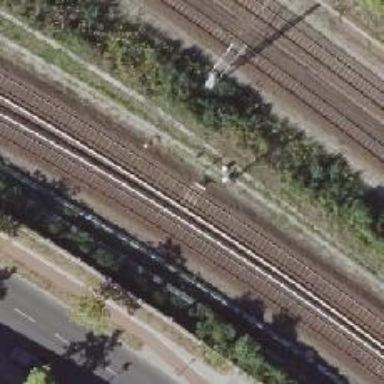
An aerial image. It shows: Railway signal.